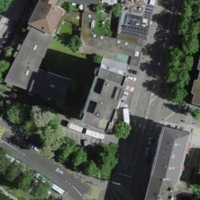
EUNIS habitat code: 54
Species observed at this site:
Corvus corone
Araneus diadematus